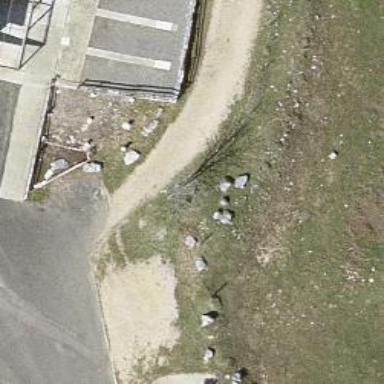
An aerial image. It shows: Rocky path.